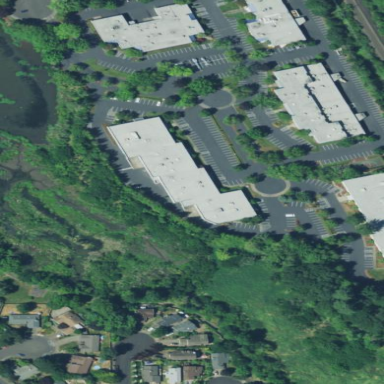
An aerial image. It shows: Office building.